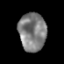
Tissue: prostate
Cell type: Myeloid cells
Senescence score: 0.3365
Nuclear area (px): 1027
Mean DAPI intensity: 126.644